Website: ulta-beauty
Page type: customer-info-address
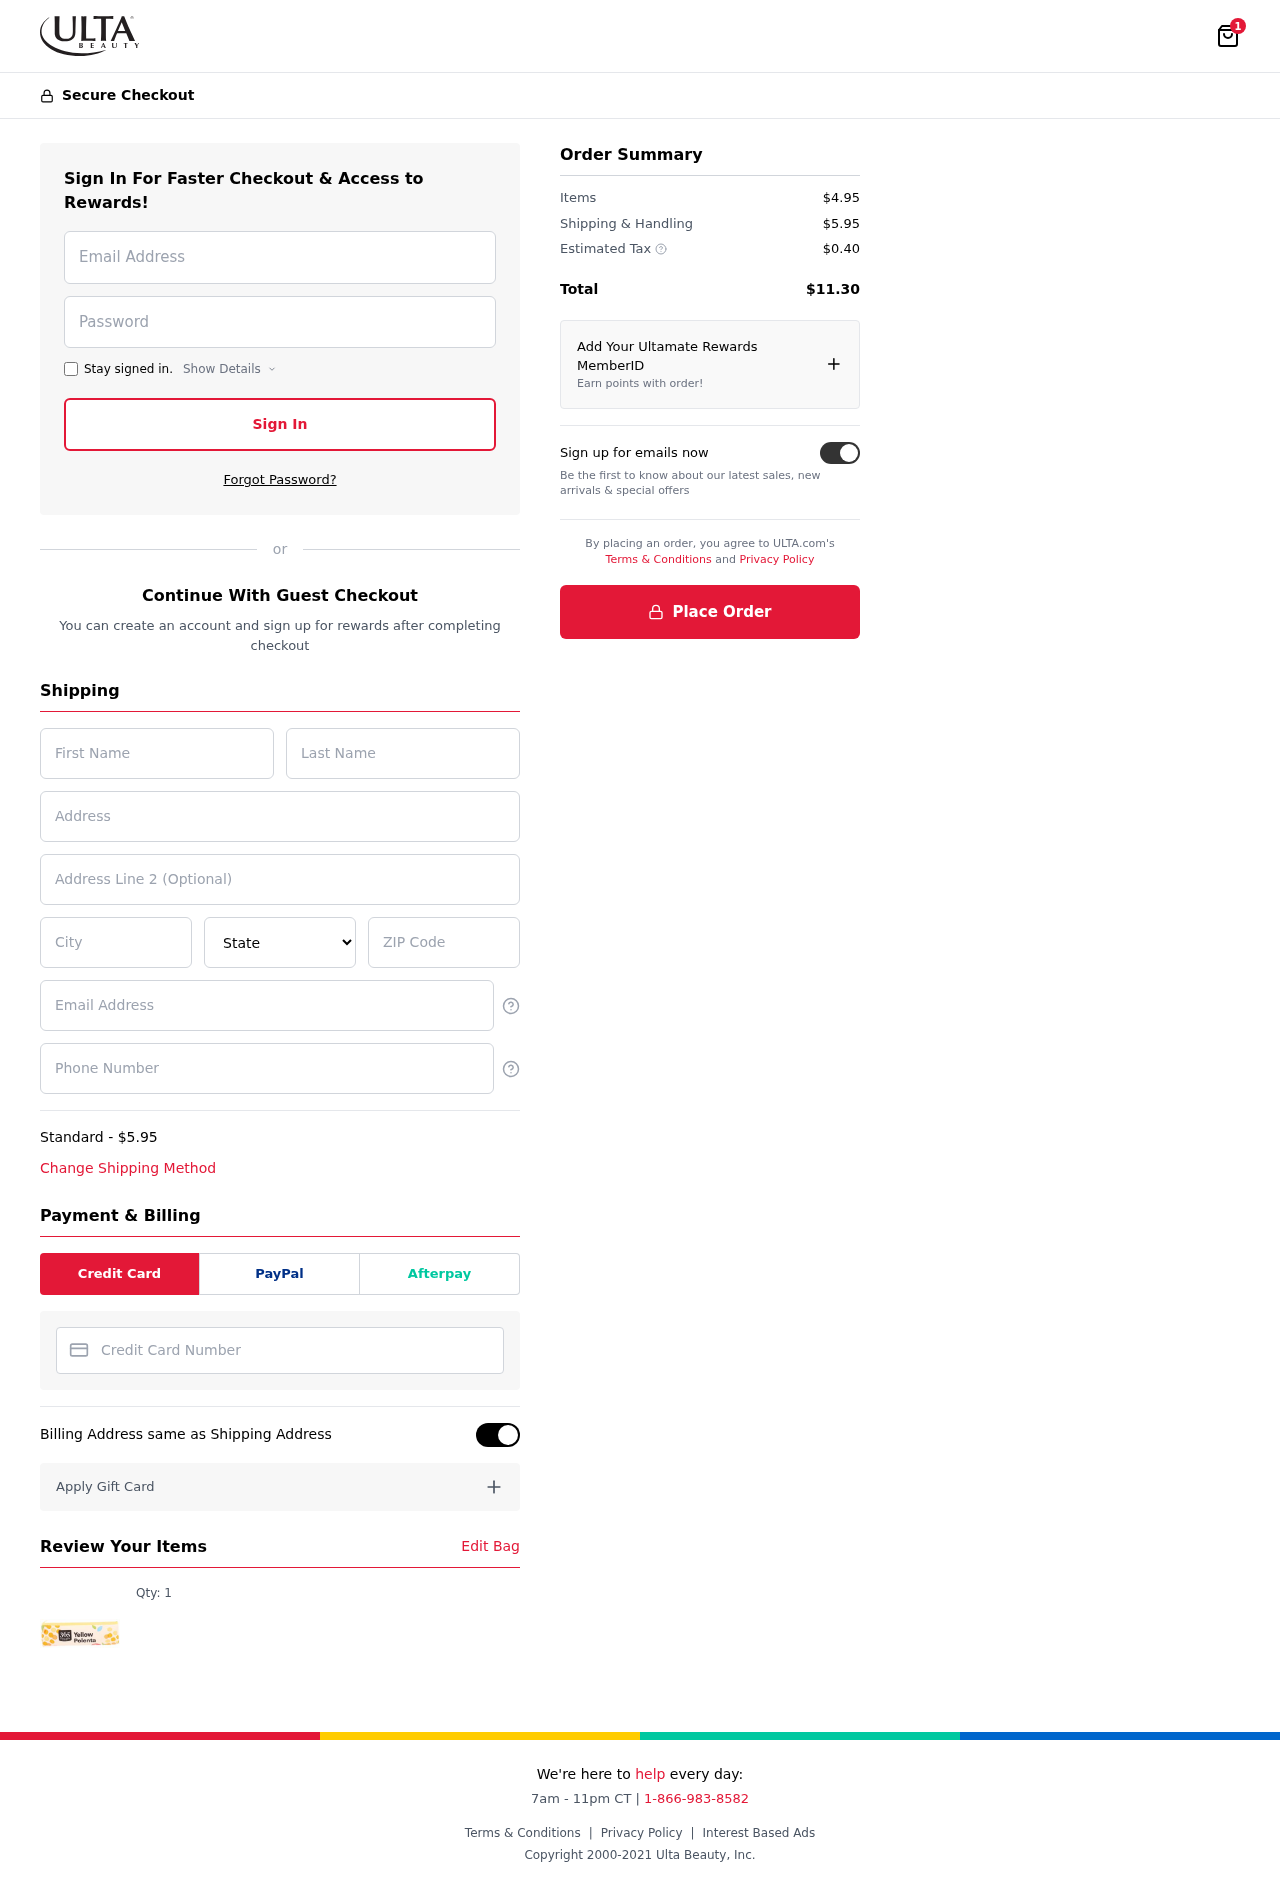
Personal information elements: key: PII_CARD_NUMBER
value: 4180 5021 6009 7688
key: PII_CITY
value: South Donna
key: PII_EMAIL
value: stacylopez@hotmail.com
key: PII_FIRSTNAME
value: Stacy
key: PII_LASTNAME
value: Lopez
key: PII_PHONE
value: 9776039831
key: PII_POSTCODE
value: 89164
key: PII_STATE
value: PW
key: PII_STREET
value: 30400 Williams Views Suite 376
Product elements: key: PRODUCT1_QUANTITY
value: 1
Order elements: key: ORDER_NUM_ITEMS
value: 1
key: ORDER_SHIPPING_COST
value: $5.95
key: ORDER_ITEMS_TOTAL
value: $4.95
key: ORDER_SHIPPING_COST2
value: $5.95
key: ORDER_TAX
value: $0.40
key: ORDER_TOTAL
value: $11.30